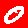
Digit: 0